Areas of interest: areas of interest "Home Furnishing and Building Materials Market"
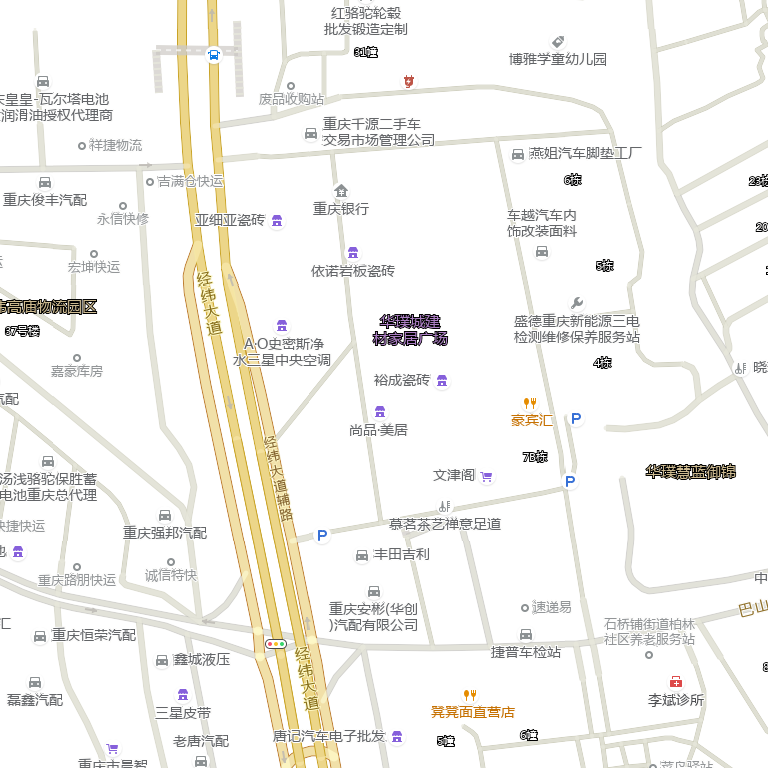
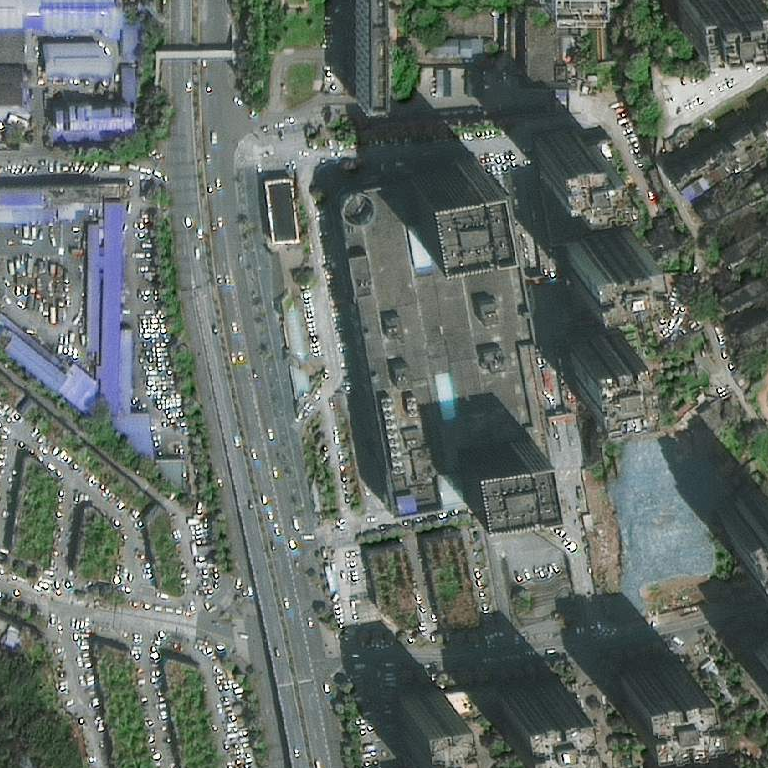